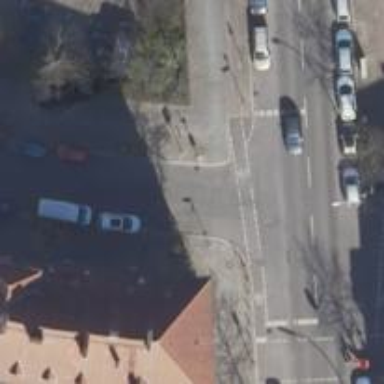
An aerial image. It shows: Unmarked crossing on asphalt footway.